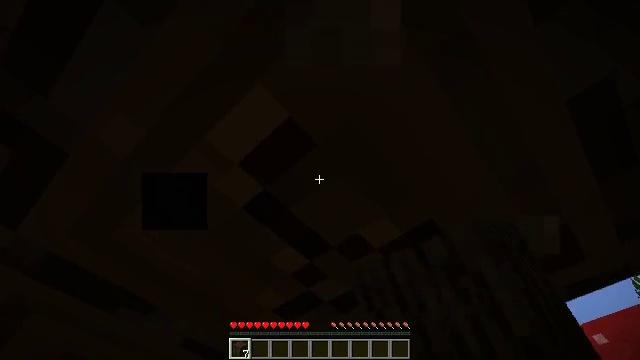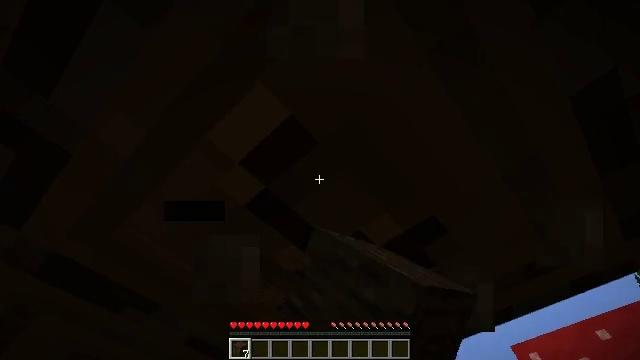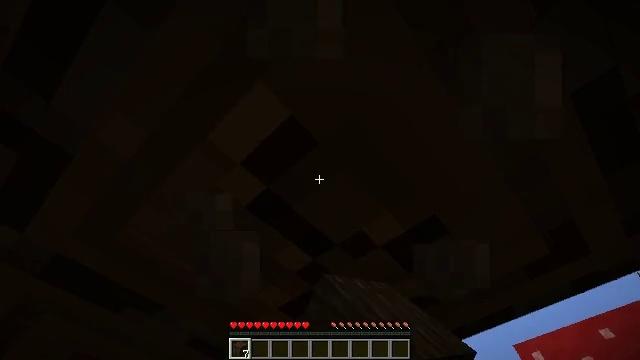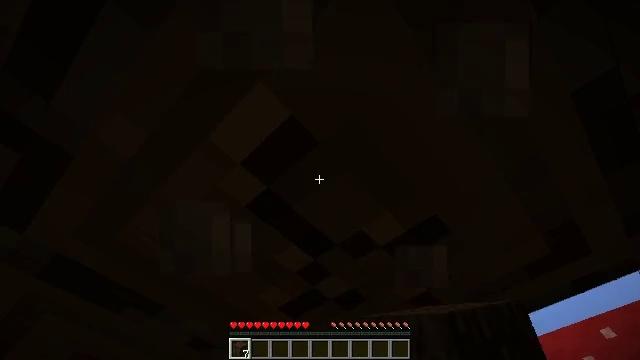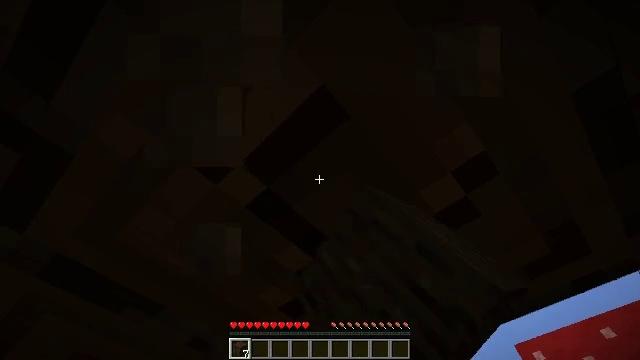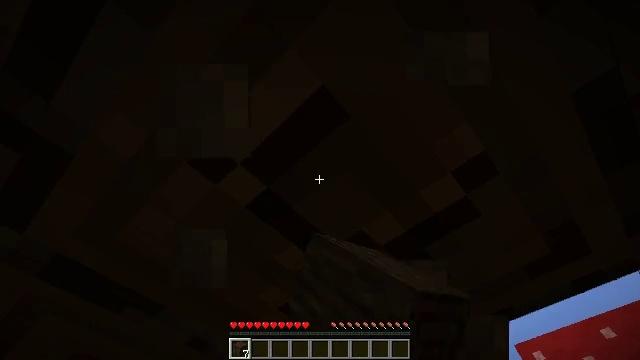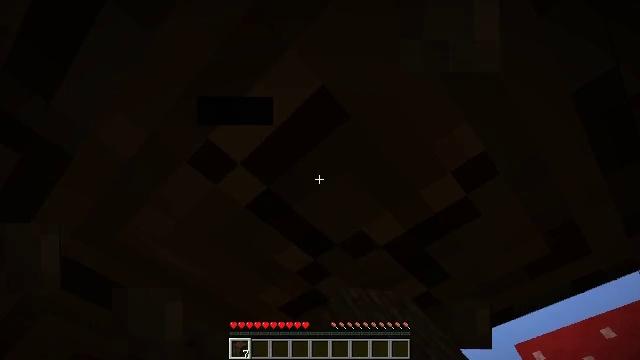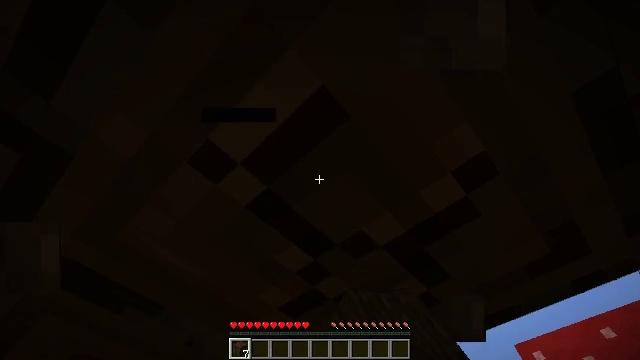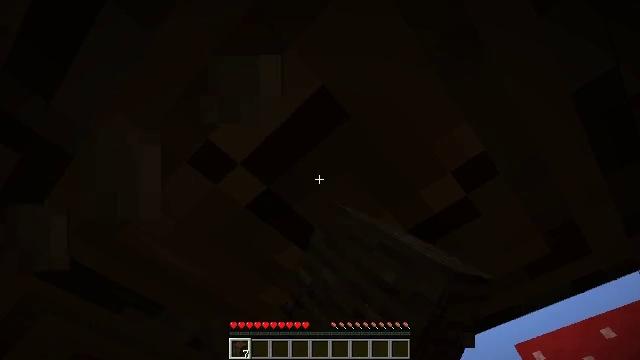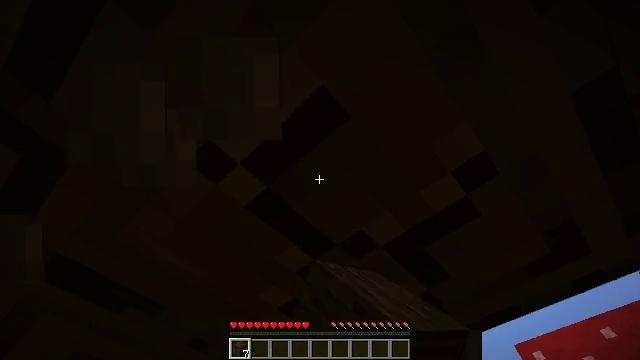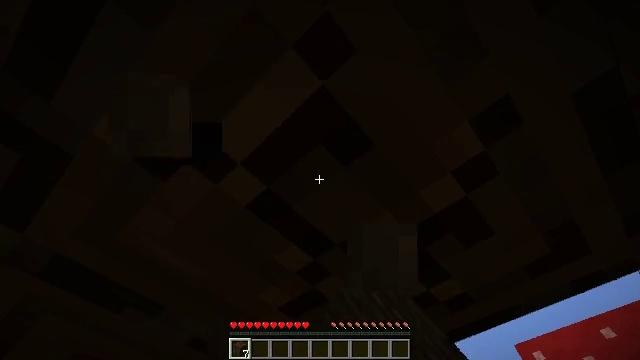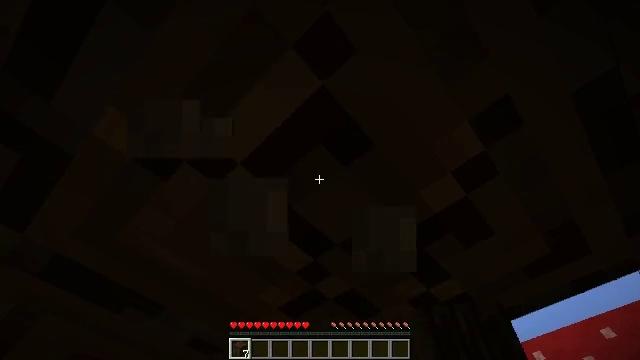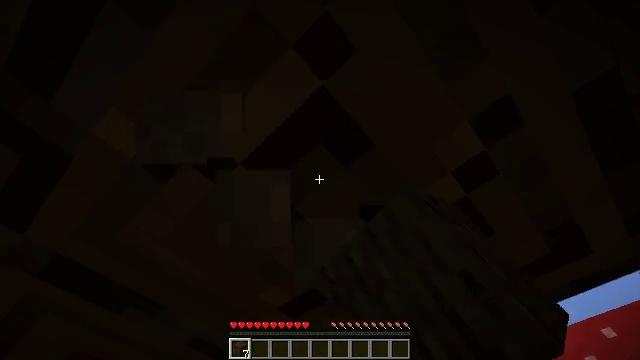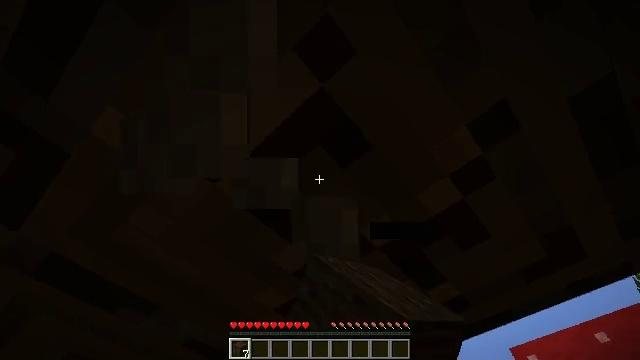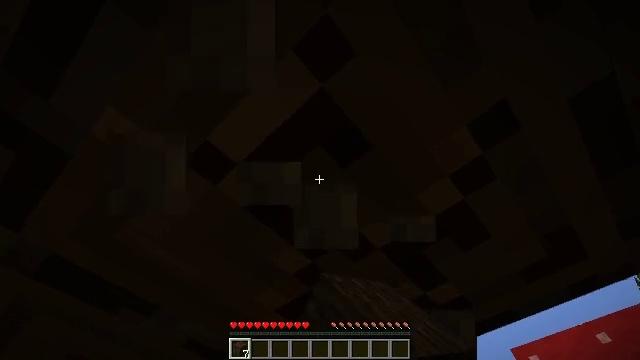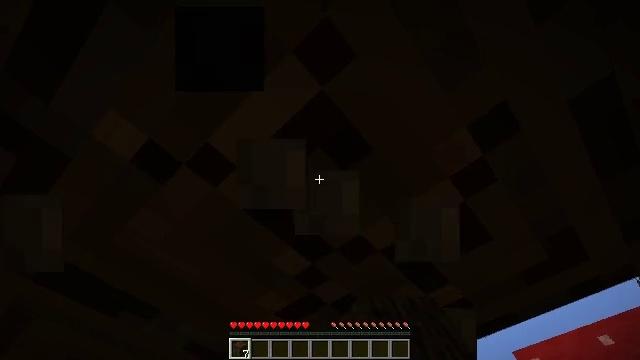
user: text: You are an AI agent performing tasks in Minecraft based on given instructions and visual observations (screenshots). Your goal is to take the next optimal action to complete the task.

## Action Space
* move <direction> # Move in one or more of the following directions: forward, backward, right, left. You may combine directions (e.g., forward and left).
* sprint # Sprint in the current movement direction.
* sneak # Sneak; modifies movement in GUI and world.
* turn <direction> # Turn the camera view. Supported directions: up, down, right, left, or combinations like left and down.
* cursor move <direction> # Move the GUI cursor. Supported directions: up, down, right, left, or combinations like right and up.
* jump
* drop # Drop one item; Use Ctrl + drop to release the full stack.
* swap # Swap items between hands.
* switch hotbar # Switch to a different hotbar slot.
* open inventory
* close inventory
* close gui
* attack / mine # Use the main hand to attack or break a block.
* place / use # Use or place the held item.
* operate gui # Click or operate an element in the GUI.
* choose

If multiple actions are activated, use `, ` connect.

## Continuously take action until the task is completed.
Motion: motion action
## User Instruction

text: Harvest dark oak log for resources.
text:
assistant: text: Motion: attack / mine
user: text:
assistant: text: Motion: attack / mine
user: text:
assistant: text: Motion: attack / mine
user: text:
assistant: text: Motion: attack / mine
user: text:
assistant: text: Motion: attack / mine
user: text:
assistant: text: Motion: attack / mine
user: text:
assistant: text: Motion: attack / mine
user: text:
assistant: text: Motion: attack / mine
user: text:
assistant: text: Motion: attack / mine
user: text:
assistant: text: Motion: attack / mine
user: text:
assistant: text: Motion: attack / mine
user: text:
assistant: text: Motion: attack / mine
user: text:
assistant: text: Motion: turn right, attack / mine
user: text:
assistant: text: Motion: attack / mine
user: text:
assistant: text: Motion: attack / mine
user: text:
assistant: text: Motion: attack / mine
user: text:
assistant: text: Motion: attack / mine
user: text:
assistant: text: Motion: attack / mine
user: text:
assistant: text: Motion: attack / mine
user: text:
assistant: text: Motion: attack / mine
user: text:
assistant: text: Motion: move forward, attack / mine
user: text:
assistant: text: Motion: move forward, attack / mine
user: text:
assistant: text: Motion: move forward, turn left and up, attack / mine
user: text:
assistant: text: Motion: turn up, attack / mine
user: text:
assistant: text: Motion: turn up, attack / mine
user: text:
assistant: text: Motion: turn up, attack / mine
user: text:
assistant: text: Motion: turn up, attack / mine
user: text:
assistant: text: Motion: turn left and up, attack / mine
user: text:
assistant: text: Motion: turn left and up, attack / mine
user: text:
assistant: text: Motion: turn left, attack / mine